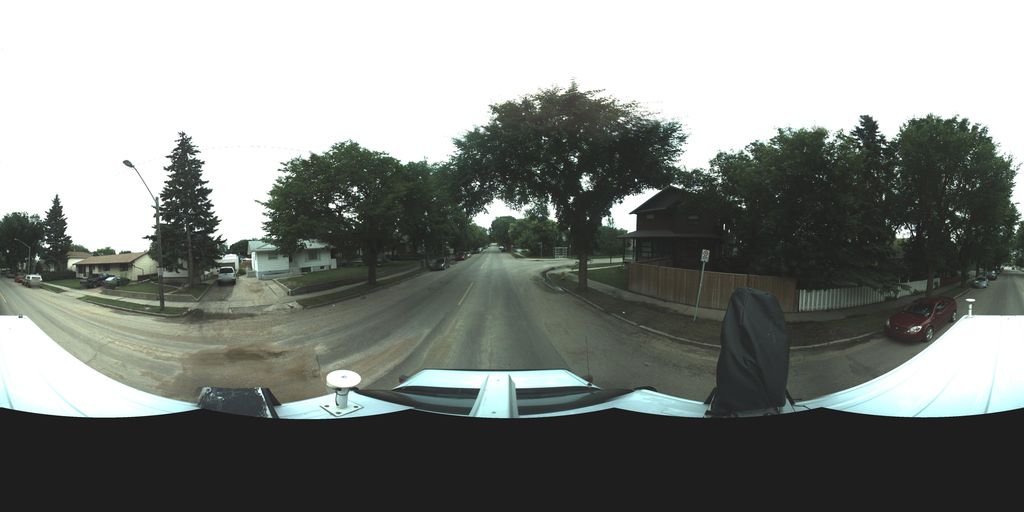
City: saskatoon